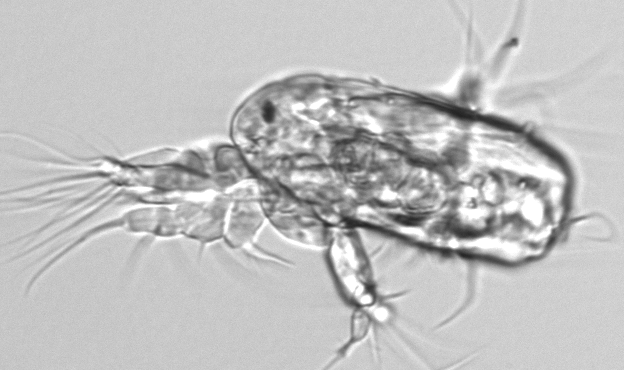
Label: Copepod_nauplii